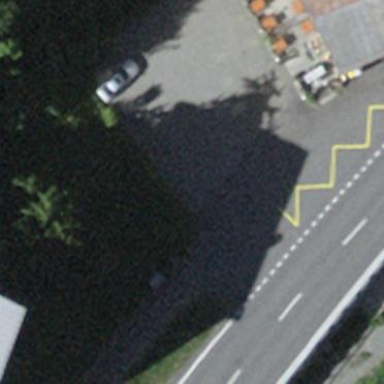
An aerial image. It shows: Parking area.